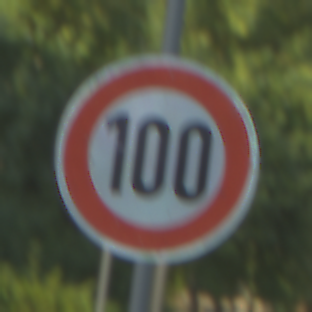
Verkehrszeichen: Geschwindigkeit100
Umgebung: Outdoor, Suburban
Tageszeit: SunriseSunset
Wetter: PartlyCloudy
Licht: Natural
Jahreszeit: NotSpecified
Kontrast: MediumContrast